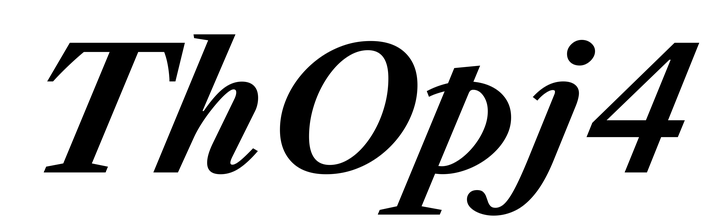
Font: LibreCaslonText-Italic_Bold_Italic